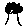
Label: tree